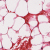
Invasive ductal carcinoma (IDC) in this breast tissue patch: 0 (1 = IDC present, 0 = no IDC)